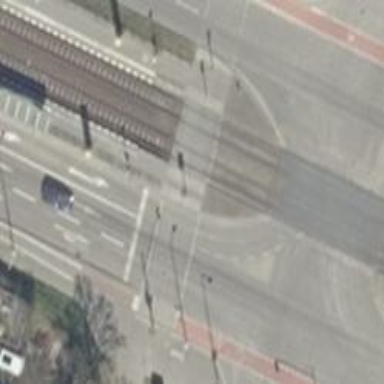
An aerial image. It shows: Platform for public transport with shelter. It serves trams and railways.